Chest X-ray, PA view. Patient: 22 years old, sex M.
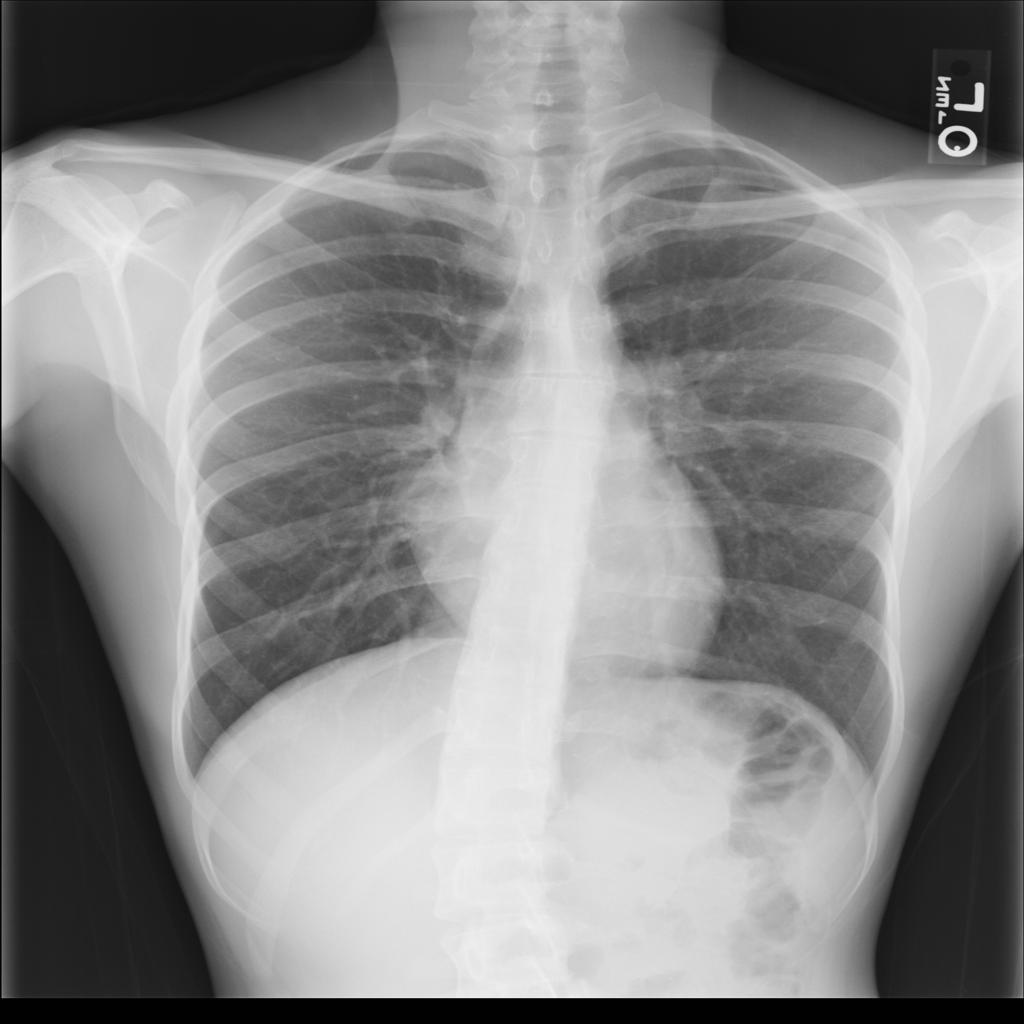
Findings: No Finding